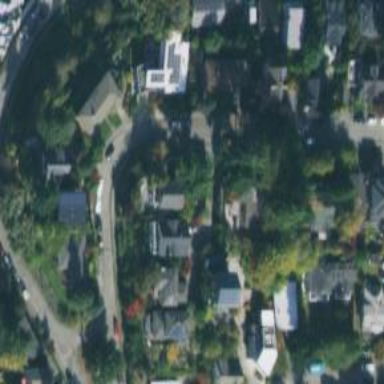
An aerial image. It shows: Alleyway designated as service road.